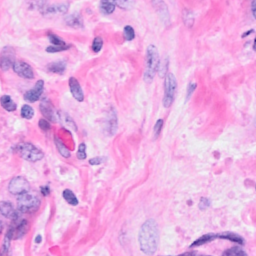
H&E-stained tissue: Breast